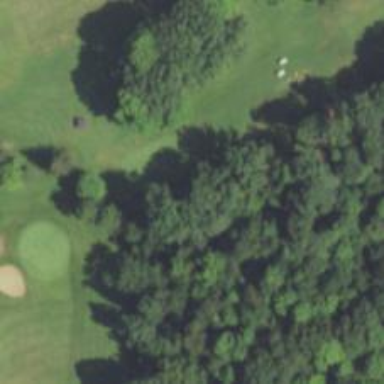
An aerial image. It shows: Golf tee.